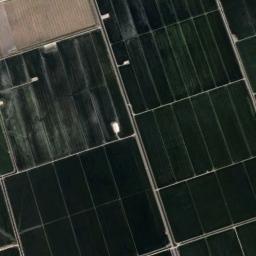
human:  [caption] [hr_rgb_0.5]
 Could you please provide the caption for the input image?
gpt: Several neatly arranged dark green rectangular farm fields .

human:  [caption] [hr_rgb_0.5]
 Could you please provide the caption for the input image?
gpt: Some dark green rectangular farmlands are arranged in neat rows .

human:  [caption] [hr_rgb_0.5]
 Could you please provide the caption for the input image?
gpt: There are some deep green and bare rectangular farmland .

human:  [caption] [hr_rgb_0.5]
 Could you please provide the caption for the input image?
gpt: There are many neat rows of rectangular farmlands .

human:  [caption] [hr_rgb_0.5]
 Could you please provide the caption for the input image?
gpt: There are many green rectangular farmlands arranged neatly .